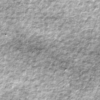
Label: not_dusty